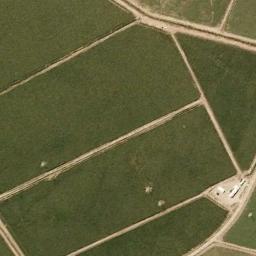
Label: rectangular_farmland